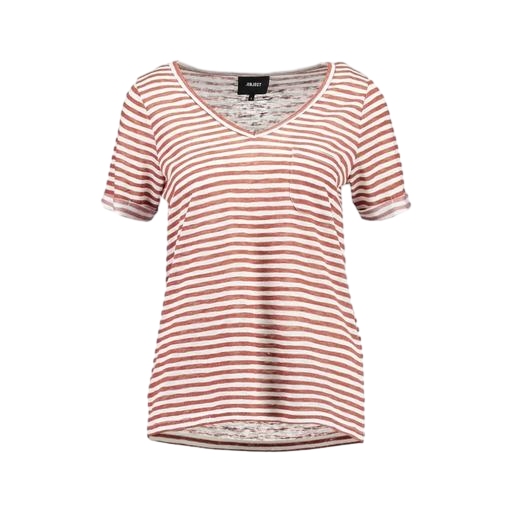
brown women's stripe t-shirt, red printed t-shirt only macy, red plus size printed t-shirt only macy, white background